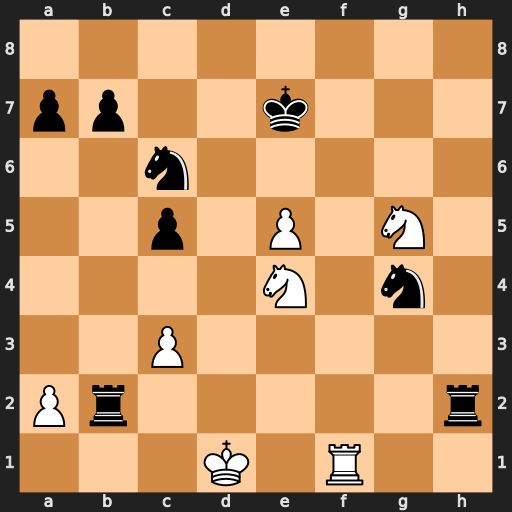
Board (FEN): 8/pp2k3/2n5/2p1P1N1/4N1n1/2P5/Pr5r/3K1R2
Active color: w
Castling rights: -
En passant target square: -
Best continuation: Rf7+ Kd8 Ne6+ Kc8 Nd6+ Kb8 Rf8+ Nd8 Rxd8#